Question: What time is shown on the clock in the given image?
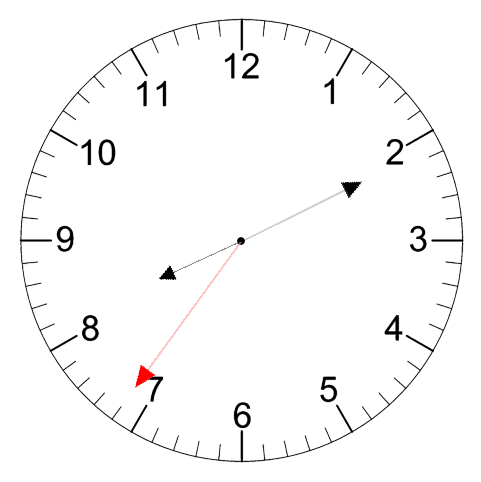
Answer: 08:10:36